Aerial crown-view tile of a tropical tree (Barro Colorado Island, Panama), acquired 20240716:
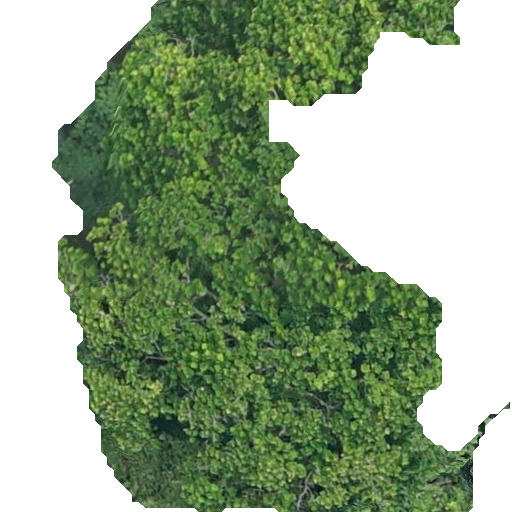
Species: Anacardium excelsum
GBIF accepted scientific name: Anacardium excelsum
Crown area: 257.759 m²